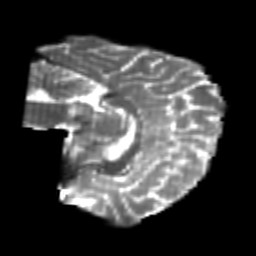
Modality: T2w
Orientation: sagittal
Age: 22
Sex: female
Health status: healthy
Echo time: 0.074 s